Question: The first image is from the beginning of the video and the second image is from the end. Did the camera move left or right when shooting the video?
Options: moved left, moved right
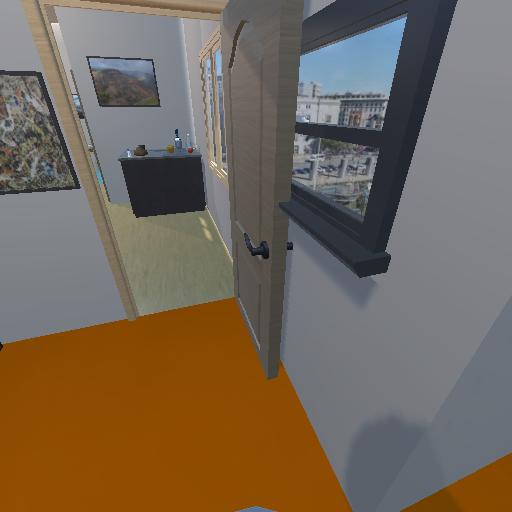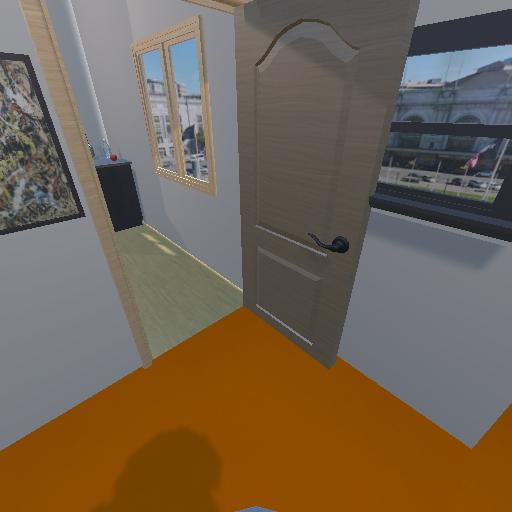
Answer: moved left